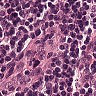
Metastatic tissue present: no